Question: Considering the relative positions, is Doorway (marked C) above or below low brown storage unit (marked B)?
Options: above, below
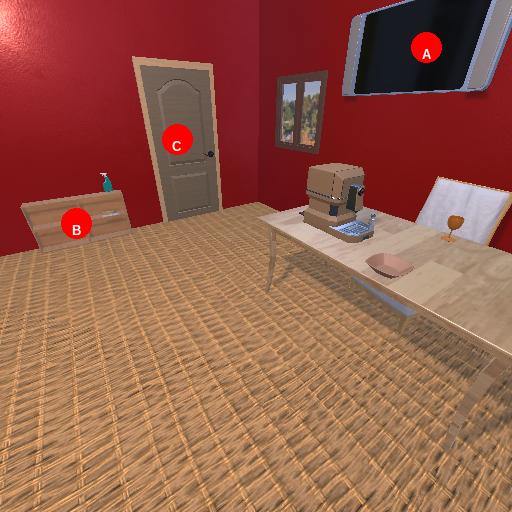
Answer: above